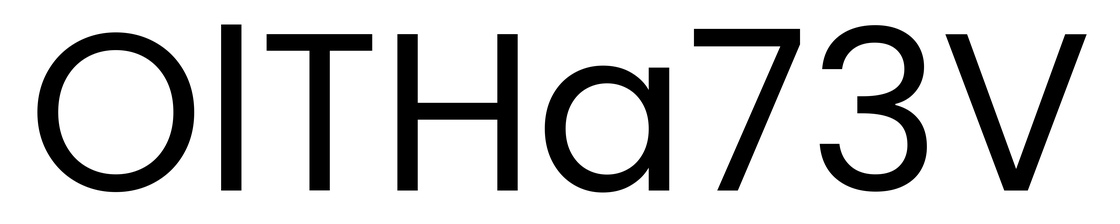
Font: Poppins-Regular